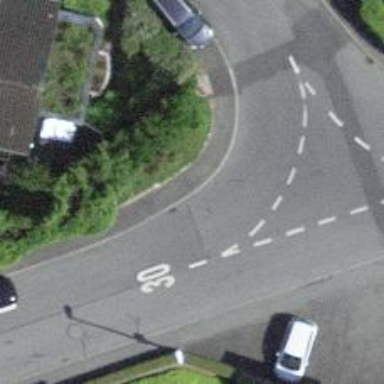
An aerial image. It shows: Kerb barrier.